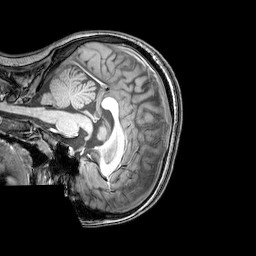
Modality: T1w
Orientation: sagittal
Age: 21
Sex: female
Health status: healthy
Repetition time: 0.081 s
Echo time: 0.037 s